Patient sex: M
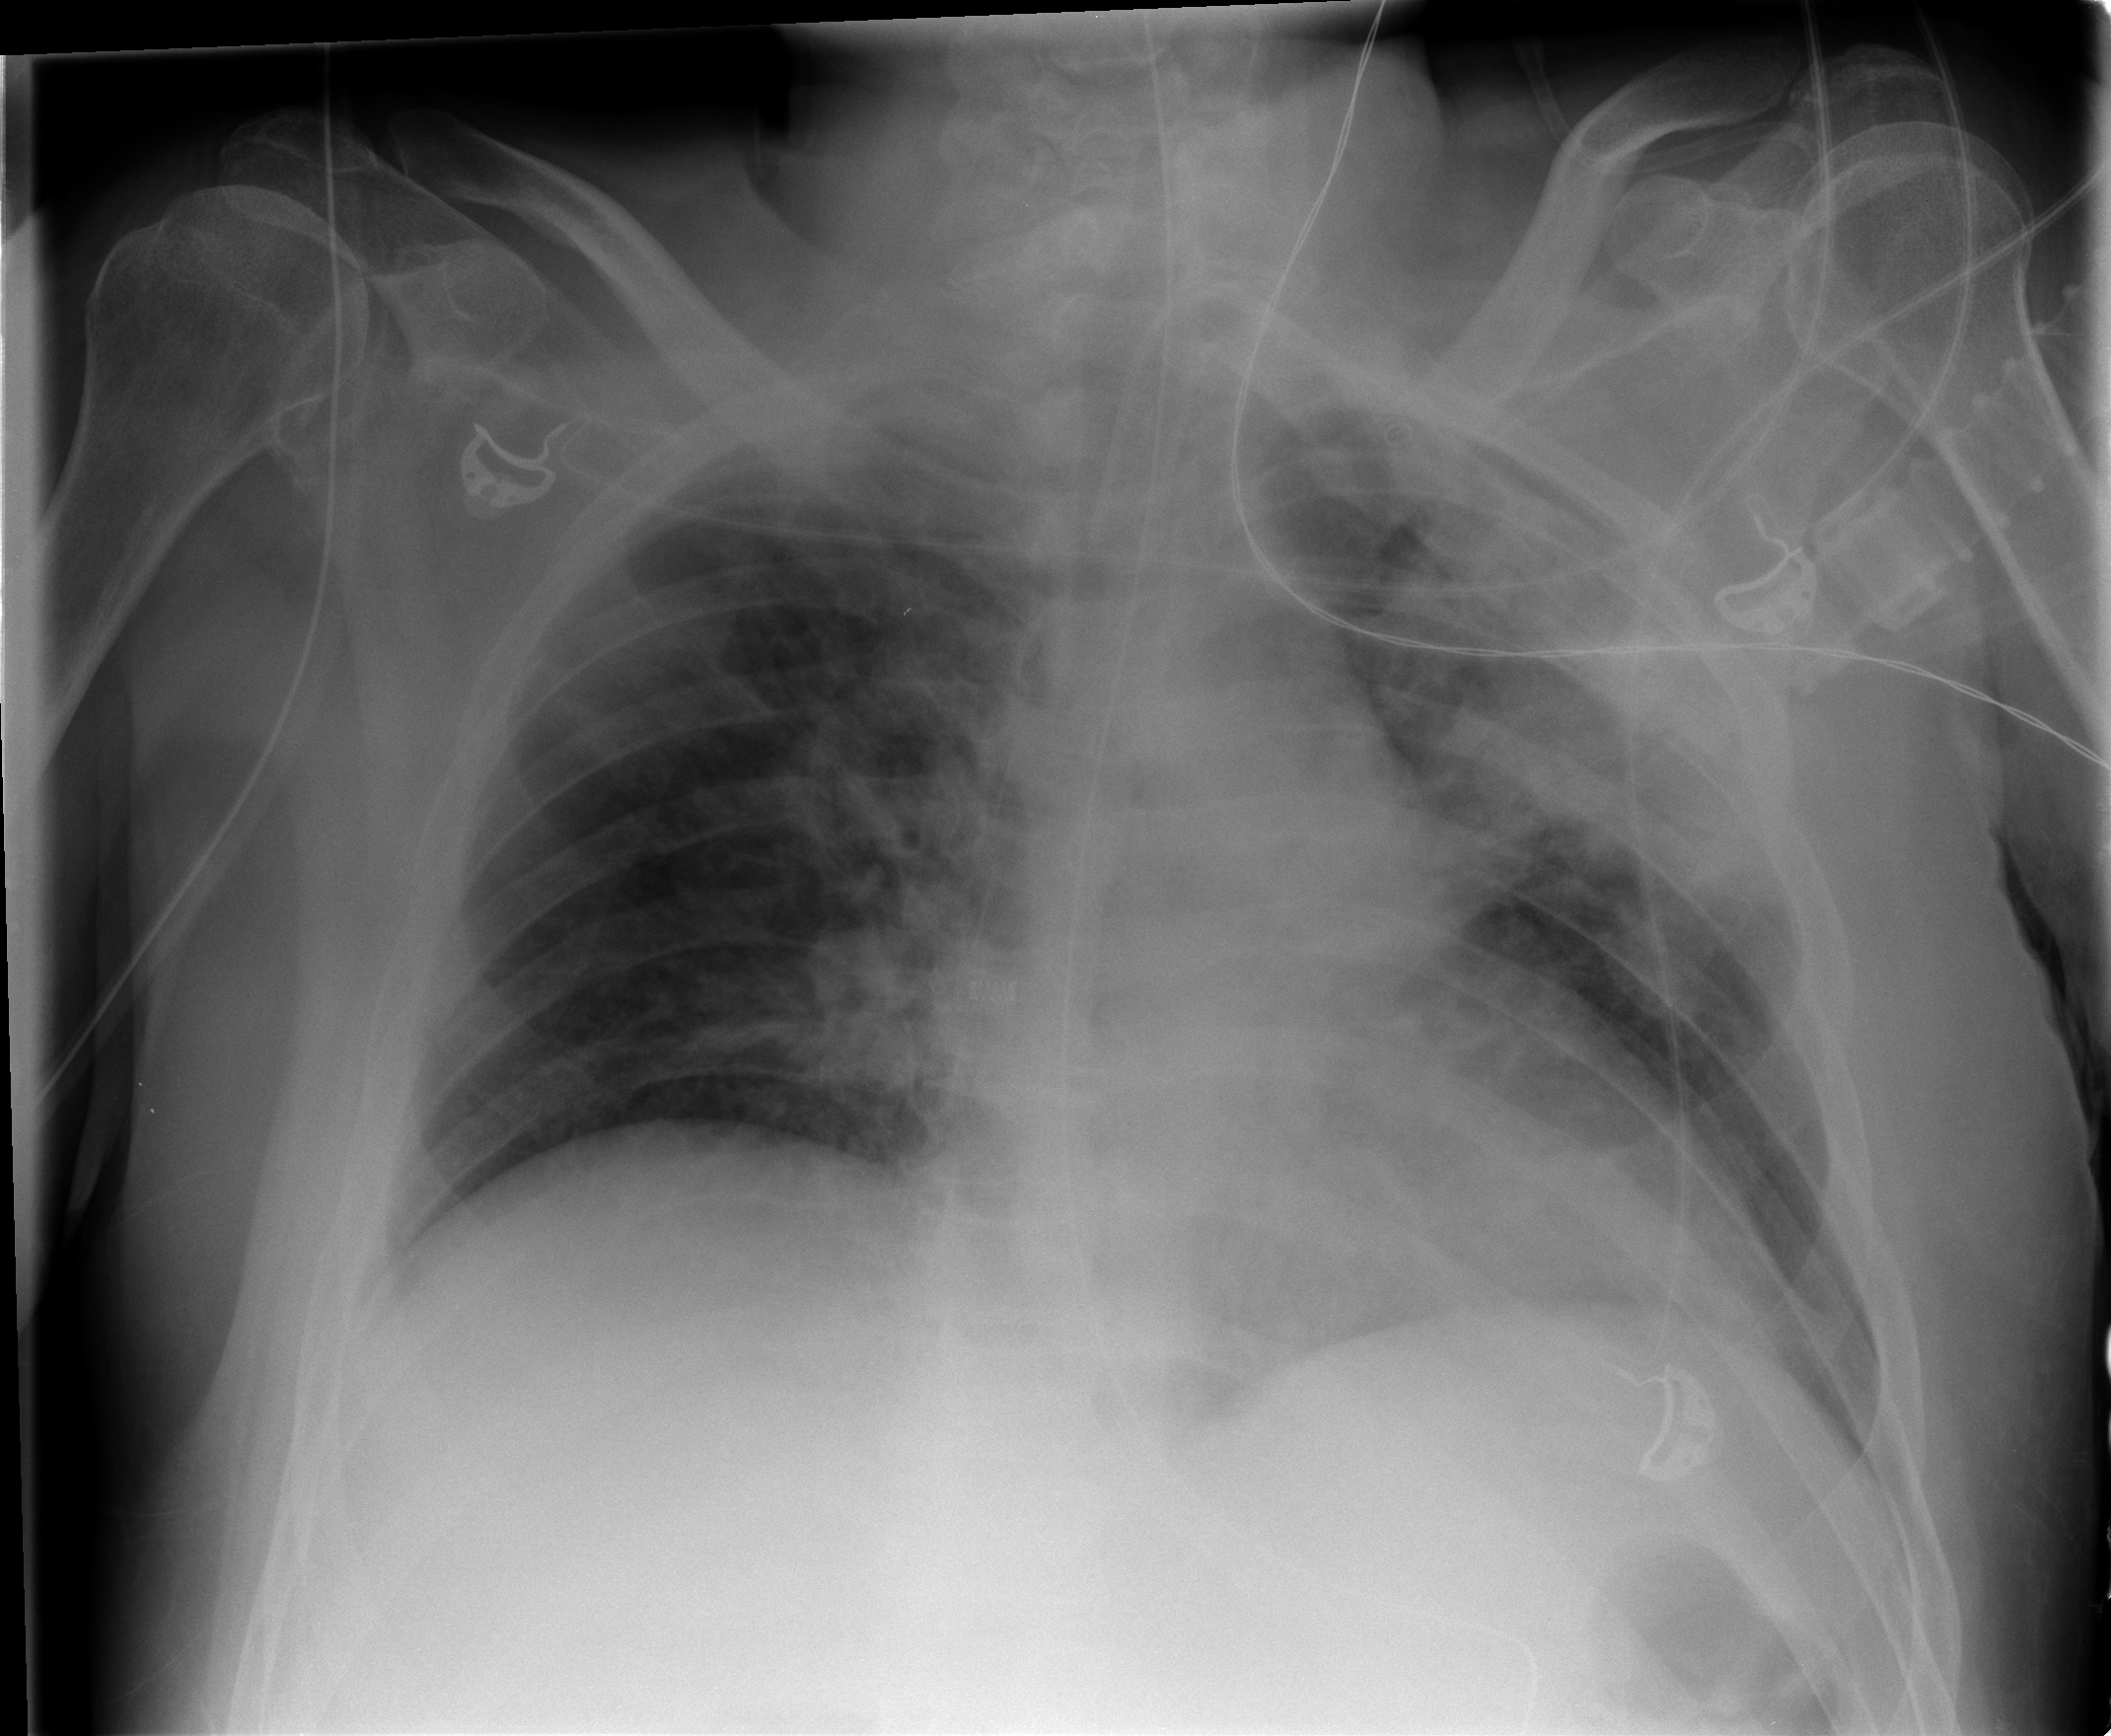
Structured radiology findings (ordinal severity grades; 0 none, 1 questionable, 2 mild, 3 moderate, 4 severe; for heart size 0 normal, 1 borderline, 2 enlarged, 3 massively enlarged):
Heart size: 1
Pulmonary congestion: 0
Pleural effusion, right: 0
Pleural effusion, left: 0
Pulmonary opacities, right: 1
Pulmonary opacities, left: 3
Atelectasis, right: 0
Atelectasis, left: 2